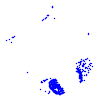
Particle: pion